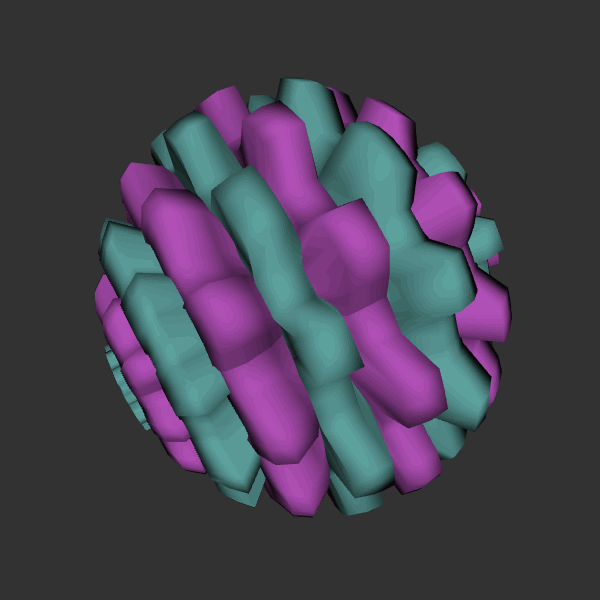
Background: dark